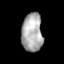
Tissue: skin
Cell type: Epithelial cells
Senescence score: 0.2661
Nuclear area (px): 787
Mean DAPI intensity: 170.333